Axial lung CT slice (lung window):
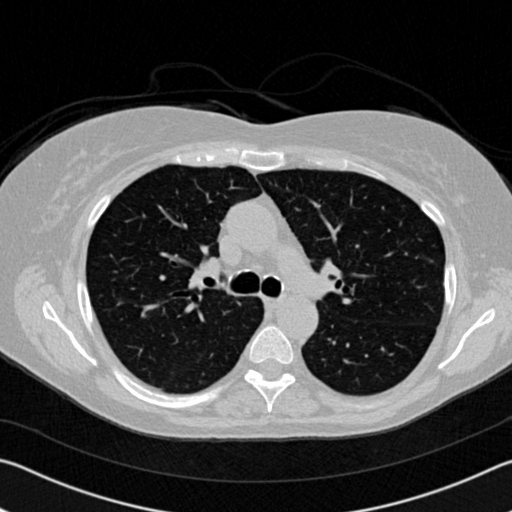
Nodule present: no